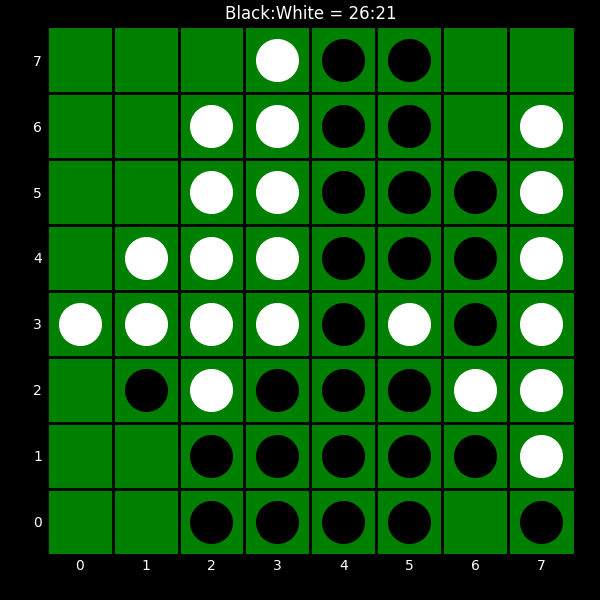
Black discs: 26
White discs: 21